Question: - I want to modify the width/height of a <URL> object after construction, but I can't find any documentation pointing out how it's done.
- I'm building a visualization that overlays a bunch of data on a Google Map. At certain lat/long coordinates I want to render a pie chart marker detailing certain statistics that are relevant to that place.
To avoid cluttering up the screen, I want to vary the dimensions of the pie chart markers based on the current zoom level. This requires me to either re-render all markers that are currently visible or, preferably, change the width/height attributes of all markers.

I currently use the following settings to render my charts:
'''
legend: {position: "none"},
width: 200,
height: 200,
backgroundColor: "transparent",
pieSliceText: "none",
colors: ["#C10001", "#F79647", "#92D051", "#558ED5", "#7F7F7F"],
tooltip: {textStyle: {fontSize: 14}}
'''
Is there a way to alter the dimensions of the chart after it's created?
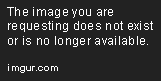
Answer: The only working solution I have so far is to redraw the entire chart with changed width/height settings. This snippet uses jQuery.
'''
for (var i = 0; i < dataPoints.length; ++i) {
var drawingOptions = $.extend({}, defaultDrawOptions);
drawingOptions.width = defaultDrawOptions.width*(currentZoom/defaultZoom);
drawingOptions.height = defaultDrawOptions.height*(currentZoom/defaultZoom);
dataPoints[i].chart.draw(dataPoints[i].dataSource, drawingOptions);
}
'''
As you can see, this half-baked solution is rather clumsy and might needlessly deteriorate performance.